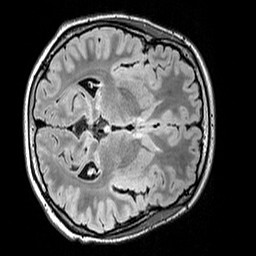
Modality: FLAIR
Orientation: axial
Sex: female
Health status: ill
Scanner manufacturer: siemens
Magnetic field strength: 3 T
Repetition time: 5 s
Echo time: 0.388 s